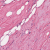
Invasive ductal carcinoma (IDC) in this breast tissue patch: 0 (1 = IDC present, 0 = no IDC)